Question: I've been given access to a cloud MongoDB (MongoLab) and need to extract some data into Excel so I can analyse it. The data isn't particularly complicated or large and is well suited to a 'normal' relational structure.
My research suggests things are trickier because the data has 'nested' aspects although conceptually its pretty clear how this would become a table. Here is what a document in the collection looks like, essntinaly the stuff highlighted blue would be columns in the table while the yellow would create a row for each "marketing_event" with the specifics of each event also being in a column:

Ideally I would use Power Query to get the data into Power Pivot but at this point anything will do!
I've tried a bunch of things all of which haven't got me much closer to end result that I'm looking for:
- I downloaded MongoVue which I used to successfully connect to the database and while it enabled me to see the data in a basic table form, it does nothing with the nested stuff and the documentation is minimal in terms of how it could be of more use.- I also tried Pentaho PDI based on this article:<URL> but the steps aren't detailed and although I can see the collection, trying to replicate some sample queries I found on the web were totally unsuccesful.- I've tried to get a trial of Simba's ODBC connector but as yet the download doesn't seem to be working. I have contacted them but without response just yet.- I've even installed Mongo locally and tried to use the command prompt to connect which I was unable to do. Even if I pursued this I wouldn't be confident about knowing where to start in terms of creating the end product.
Happy to hear any suggestions or recommendations.
TIA
Jacob
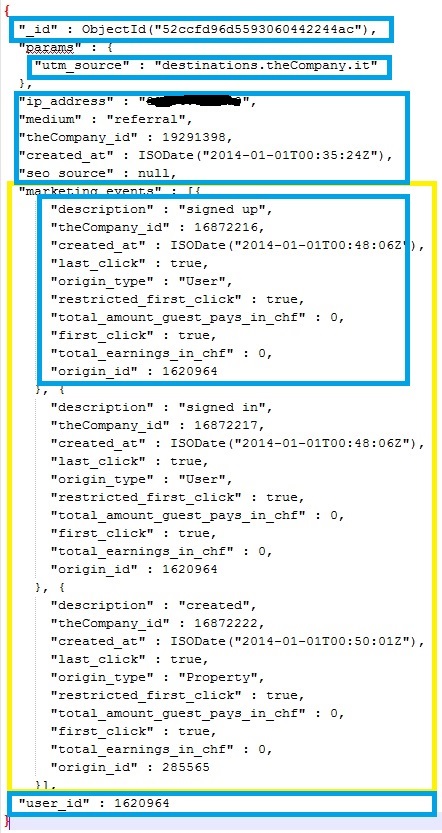
Answer: Here's a solid ODBC driver that helps maintain the fidelity of your mongoDB data by exposing the nested MongoDB data model as a set of relational tables to Excel and other ODBC apps. in the sample document above, this driver will do what you're looking for. The embedded documents and arrays can be extracted as separate related tables from the fields at the root level of the document.
<URL>